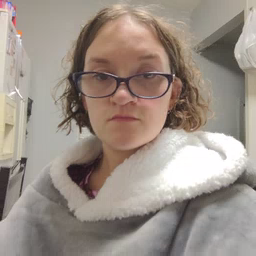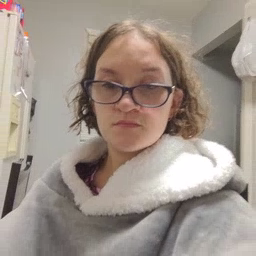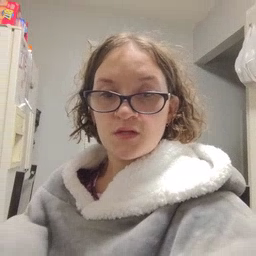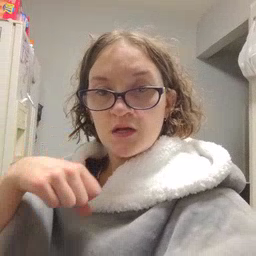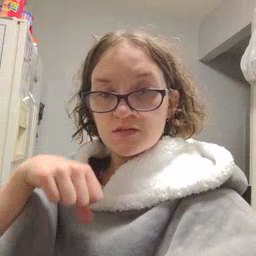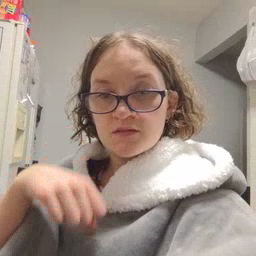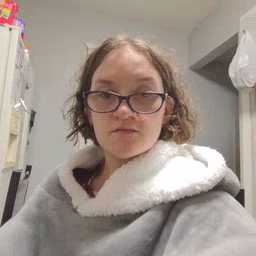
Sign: yes